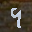
Label: 9